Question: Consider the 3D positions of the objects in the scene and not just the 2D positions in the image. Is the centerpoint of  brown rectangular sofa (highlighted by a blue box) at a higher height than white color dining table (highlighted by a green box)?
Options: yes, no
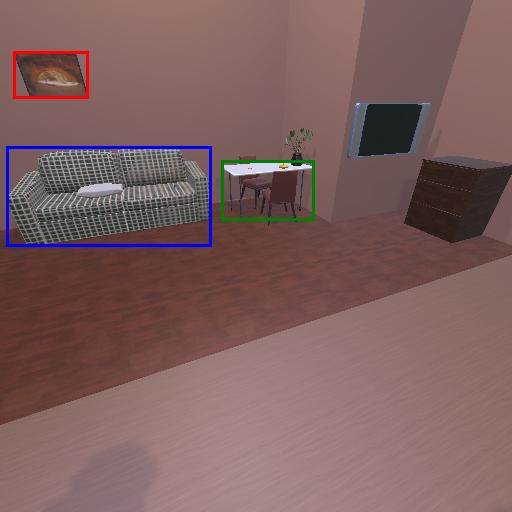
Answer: yes